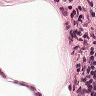
Metastatic tissue present: no